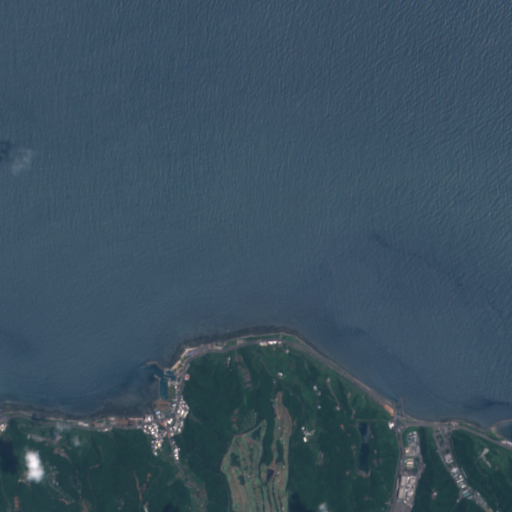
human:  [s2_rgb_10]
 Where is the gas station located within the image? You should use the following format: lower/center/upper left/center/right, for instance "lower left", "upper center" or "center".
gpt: The gas station is located in the lower left of the image.
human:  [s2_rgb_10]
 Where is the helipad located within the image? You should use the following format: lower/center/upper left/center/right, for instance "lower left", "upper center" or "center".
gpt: The helipad is located in the lower right of the image.
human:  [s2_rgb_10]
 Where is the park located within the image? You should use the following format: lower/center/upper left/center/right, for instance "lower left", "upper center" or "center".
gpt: The park is located in the lower of the image.
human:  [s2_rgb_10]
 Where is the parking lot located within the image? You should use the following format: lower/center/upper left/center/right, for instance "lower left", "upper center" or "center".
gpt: The parking lot is located in the lower right of the image.
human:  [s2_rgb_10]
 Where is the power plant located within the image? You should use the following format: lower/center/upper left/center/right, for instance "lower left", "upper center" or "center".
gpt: The power plant is located in the lower right of the image.
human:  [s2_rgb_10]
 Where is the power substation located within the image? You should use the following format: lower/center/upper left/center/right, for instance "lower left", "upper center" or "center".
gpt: The power substation is located in the lower right of the image.
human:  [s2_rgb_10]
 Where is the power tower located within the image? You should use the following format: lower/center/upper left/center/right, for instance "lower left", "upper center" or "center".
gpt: The power tower is located in the lower right of the image.
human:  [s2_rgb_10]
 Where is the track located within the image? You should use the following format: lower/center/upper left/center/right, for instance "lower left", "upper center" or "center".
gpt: The track is located in the lower left of the image.
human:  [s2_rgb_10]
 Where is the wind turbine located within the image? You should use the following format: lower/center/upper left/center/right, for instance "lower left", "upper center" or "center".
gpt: The wind turbine is located in the lower right of the image.
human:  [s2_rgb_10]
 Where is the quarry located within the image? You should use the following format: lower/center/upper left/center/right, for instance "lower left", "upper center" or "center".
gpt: There is no quarry in the image.